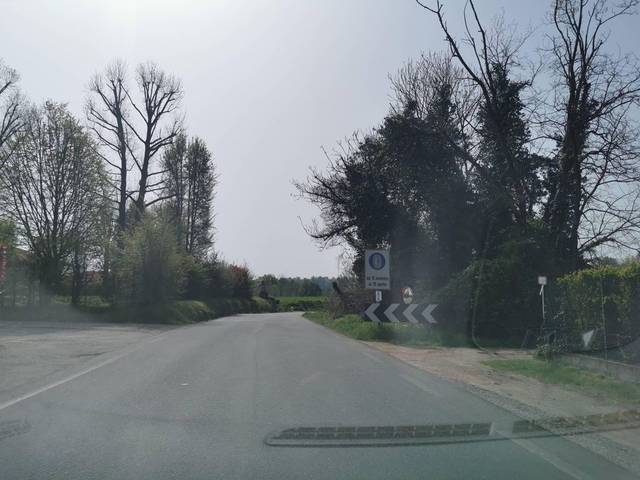
Region: Italy
Coordinates: 45.295, 7.581